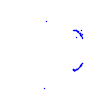
Particle: pion